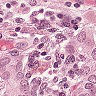
Metastatic tissue present: yes